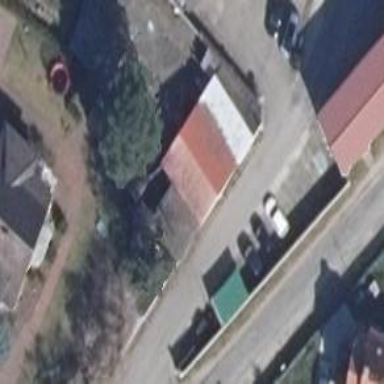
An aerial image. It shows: Group of garages.